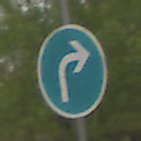
Verkehrszeichen: VorgeschriebeneFahrtrichtungRechts
Umgebung: Outdoor, Nature
Tageszeit: MorningAfternoon
Wetter: Overcast
Licht: Natural
Jahreszeit: NotSpecified
Kontrast: LowContrast